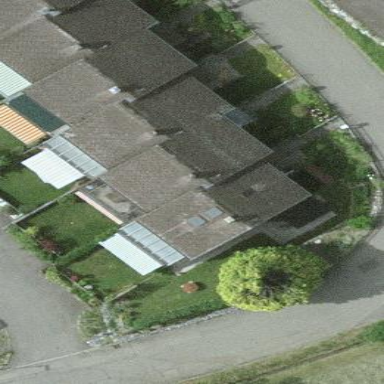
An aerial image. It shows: Residential building.